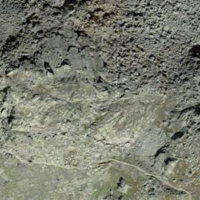
EUNIS habitat code: 48
Species observed at this site:
Oenanthe oenanthe